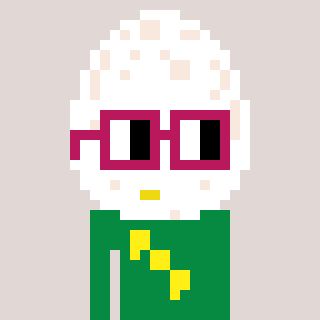
a pixel art character with square dark red glasses, a egg-shaped head and a green-colored body on a warm background